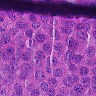
Metastatic tissue present: yes